Field crop: maize
Growth stage: 2
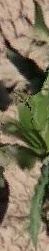
Species: maize